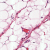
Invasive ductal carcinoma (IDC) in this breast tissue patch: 0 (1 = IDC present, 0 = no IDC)